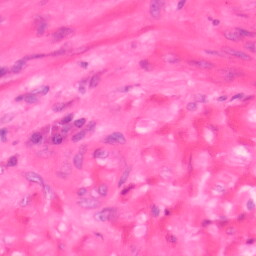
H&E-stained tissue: Colon